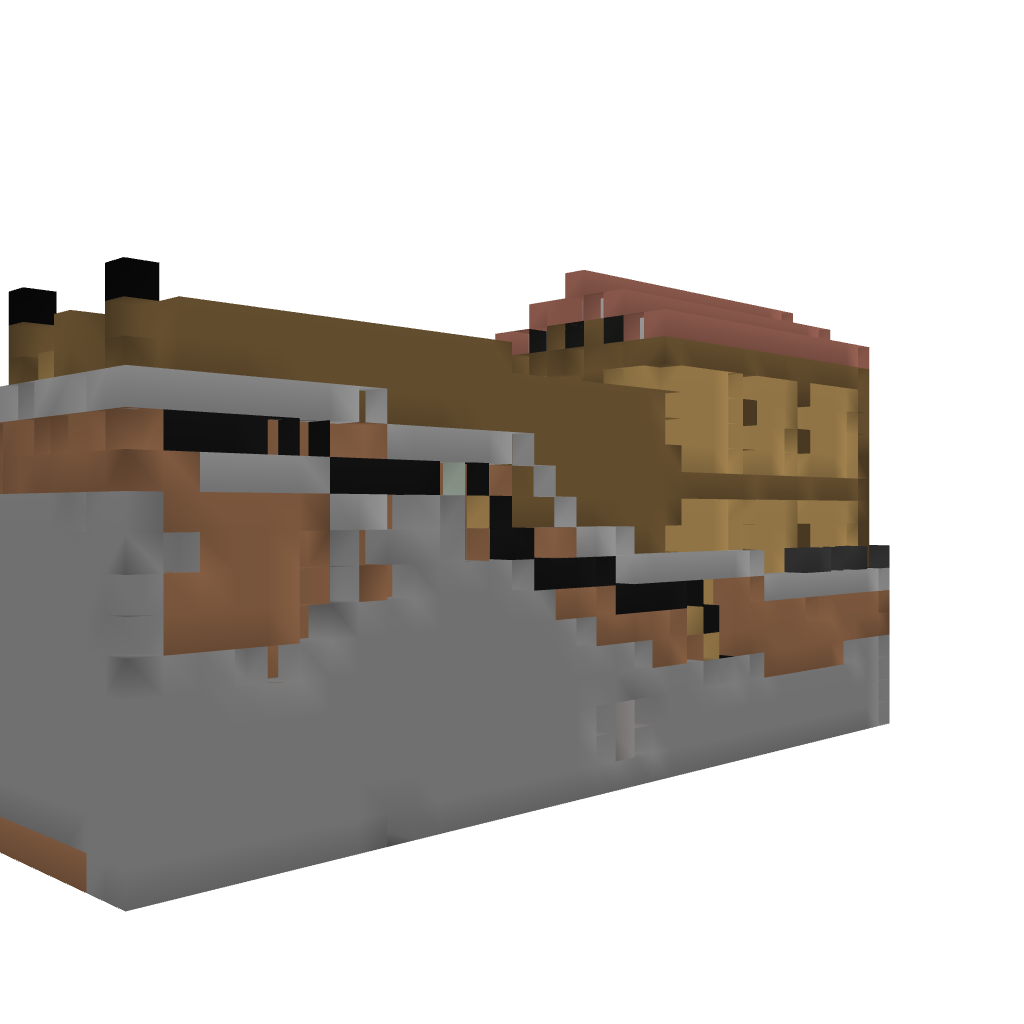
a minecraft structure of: auto crop harvester